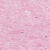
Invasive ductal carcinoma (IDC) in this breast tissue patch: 0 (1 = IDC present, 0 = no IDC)